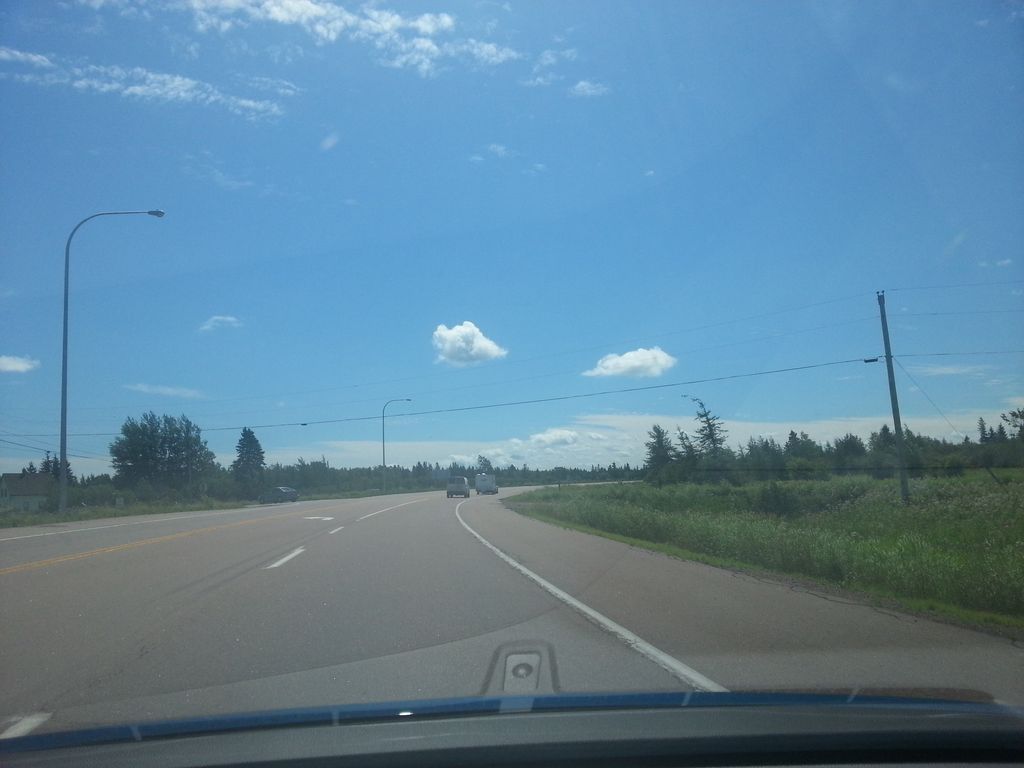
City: charlottetown